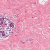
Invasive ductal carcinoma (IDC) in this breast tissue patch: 0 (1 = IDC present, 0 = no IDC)